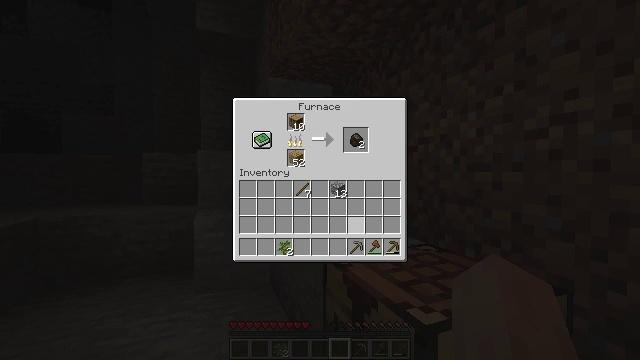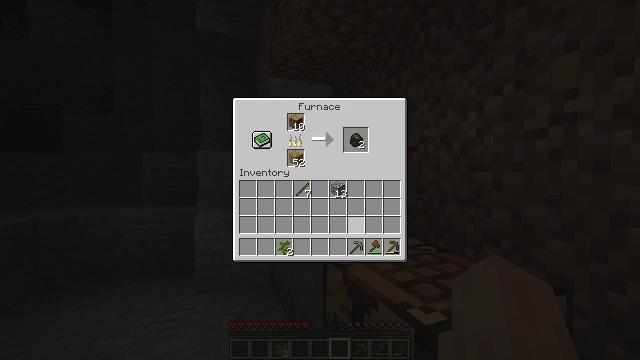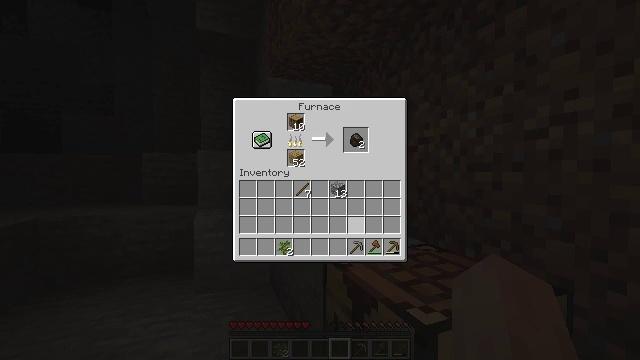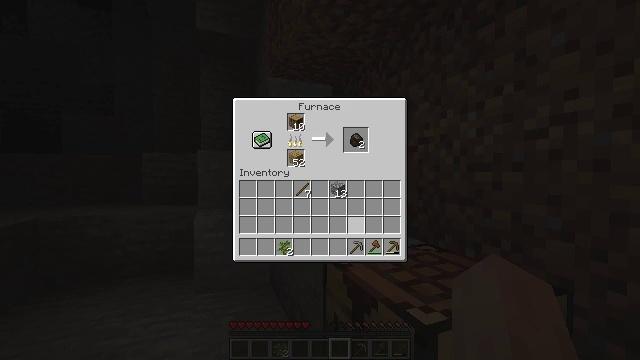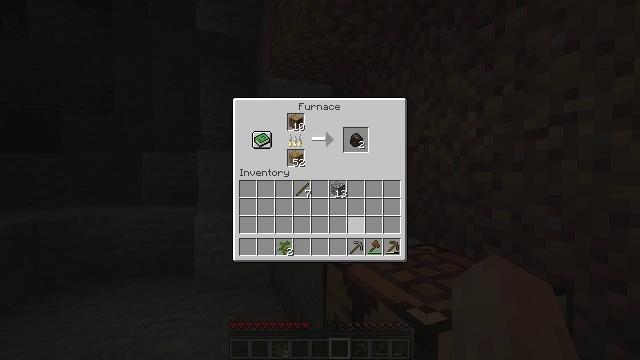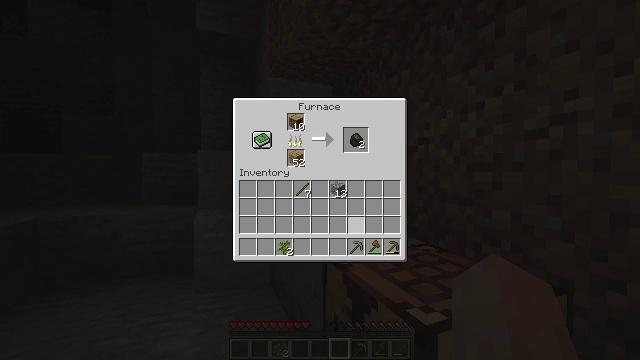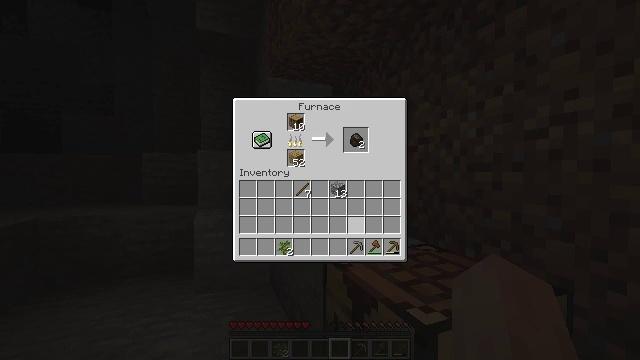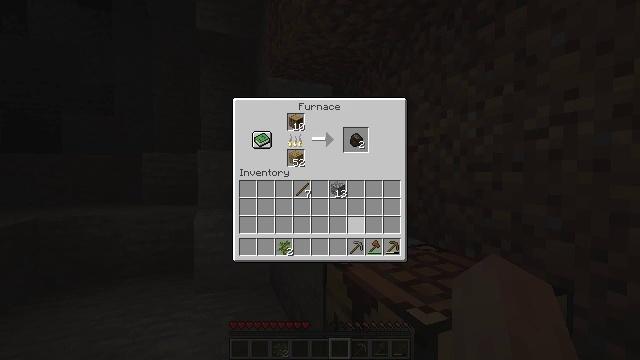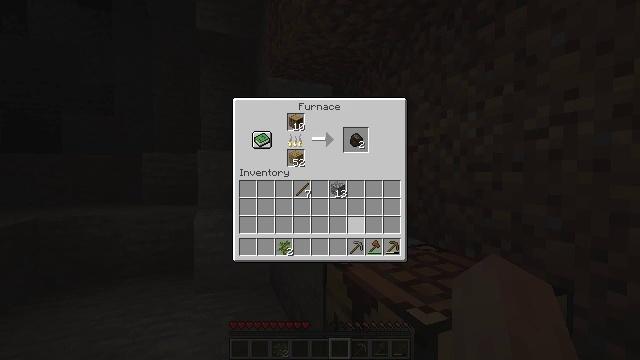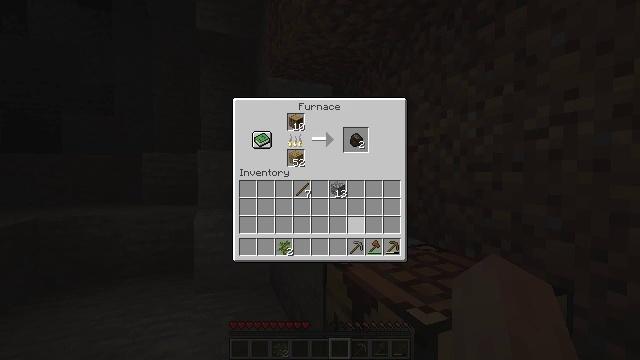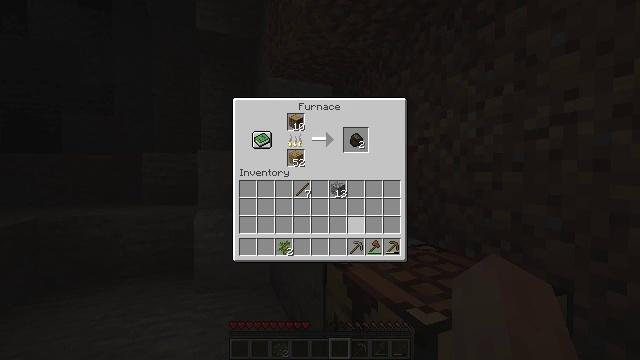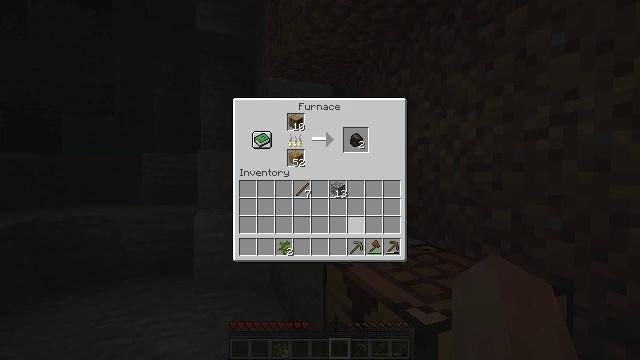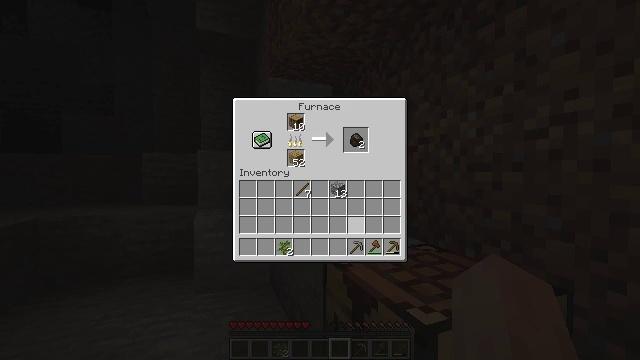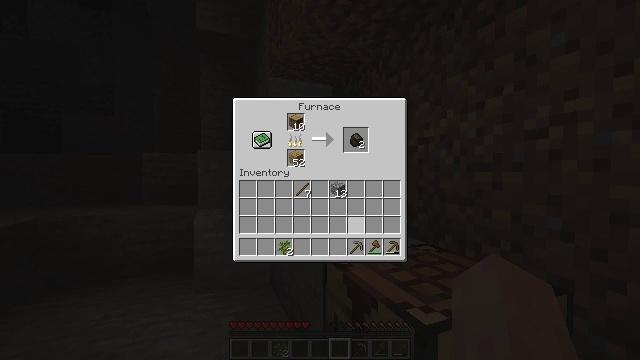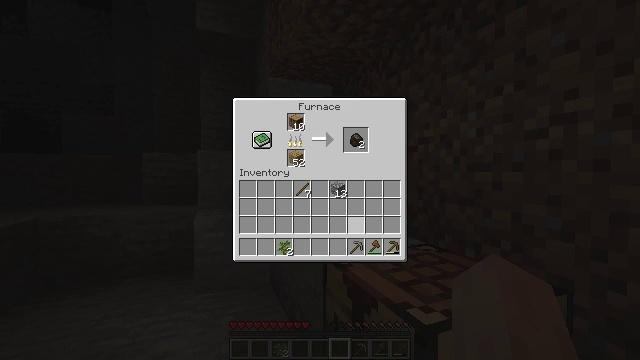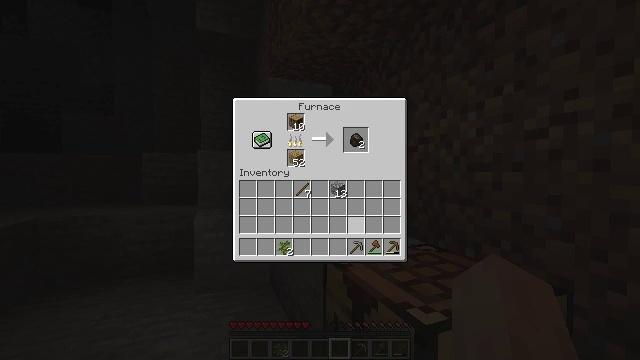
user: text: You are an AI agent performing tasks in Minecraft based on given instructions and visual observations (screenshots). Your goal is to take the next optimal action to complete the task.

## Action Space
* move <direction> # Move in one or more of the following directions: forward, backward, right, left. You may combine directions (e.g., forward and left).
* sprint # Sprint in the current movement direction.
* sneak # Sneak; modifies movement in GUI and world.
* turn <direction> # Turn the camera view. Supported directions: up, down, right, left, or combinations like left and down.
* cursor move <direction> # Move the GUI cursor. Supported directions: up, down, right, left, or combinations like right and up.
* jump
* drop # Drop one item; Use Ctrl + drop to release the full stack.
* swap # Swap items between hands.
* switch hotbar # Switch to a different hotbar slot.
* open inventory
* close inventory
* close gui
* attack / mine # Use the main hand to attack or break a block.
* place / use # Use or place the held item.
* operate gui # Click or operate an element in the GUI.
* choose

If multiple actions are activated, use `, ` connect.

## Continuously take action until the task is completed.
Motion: motion action
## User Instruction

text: Put wood logs in a furnace to craft charcoal.
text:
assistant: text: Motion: no_op
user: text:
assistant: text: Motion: no_op
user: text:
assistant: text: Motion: no_op
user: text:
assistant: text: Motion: no_op
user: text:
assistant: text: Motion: no_op
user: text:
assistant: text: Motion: no_op
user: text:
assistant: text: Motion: no_op
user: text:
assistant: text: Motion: no_op
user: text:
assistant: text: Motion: no_op
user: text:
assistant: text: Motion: no_op
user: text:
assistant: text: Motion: no_op
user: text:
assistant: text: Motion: no_op
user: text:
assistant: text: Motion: no_op
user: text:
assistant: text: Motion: no_op
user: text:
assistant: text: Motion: no_op
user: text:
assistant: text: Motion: no_op
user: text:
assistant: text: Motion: no_op
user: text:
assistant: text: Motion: no_op
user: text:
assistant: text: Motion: no_op
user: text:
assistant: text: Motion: no_op
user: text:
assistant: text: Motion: no_op
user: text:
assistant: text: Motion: no_op
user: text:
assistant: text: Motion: no_op
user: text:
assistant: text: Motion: no_op
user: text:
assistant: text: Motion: no_op
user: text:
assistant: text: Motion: no_op
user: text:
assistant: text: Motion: no_op
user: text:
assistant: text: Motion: no_op
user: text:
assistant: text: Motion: no_op
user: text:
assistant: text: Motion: no_op